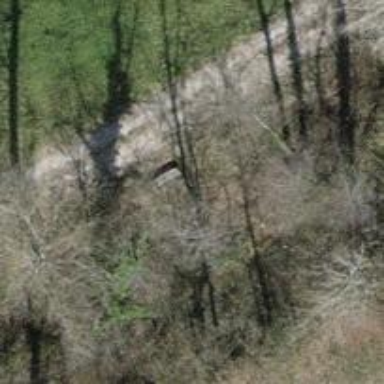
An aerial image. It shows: Bench.